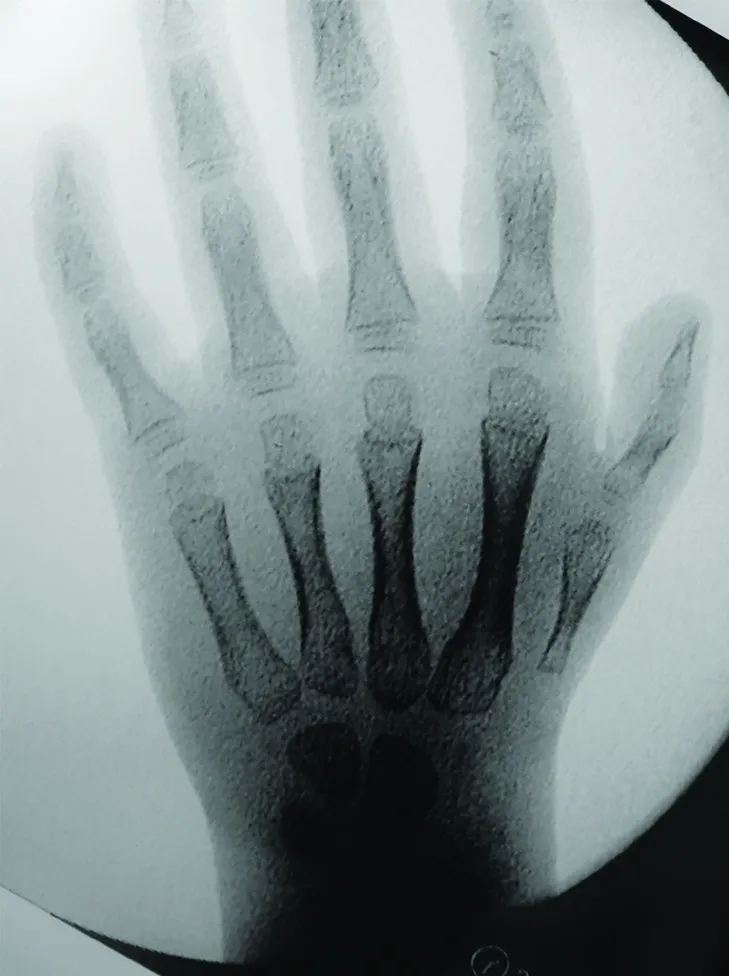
AP intra-operative x-rays demonstrate aplasia of the radial portion of the carpus with a hypoplastic first metacarpal.
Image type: radiology (x_ray)